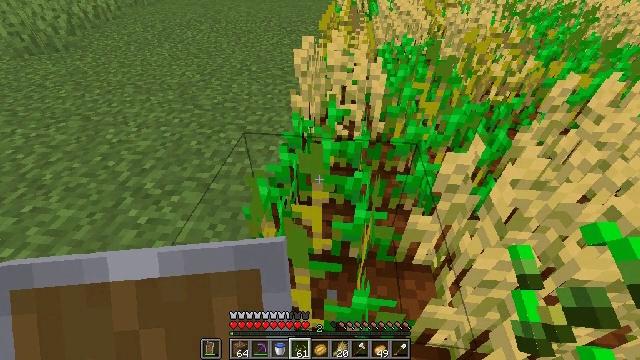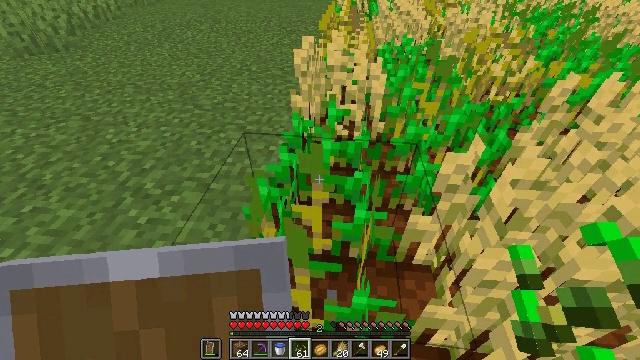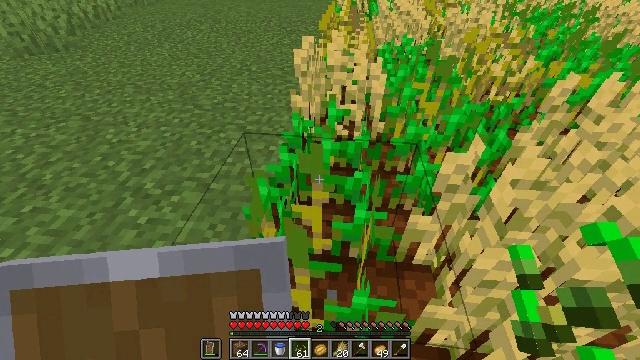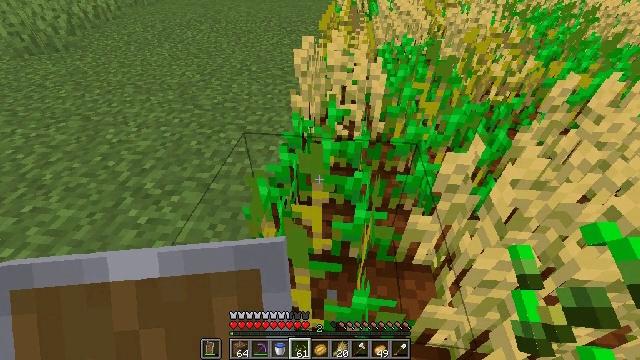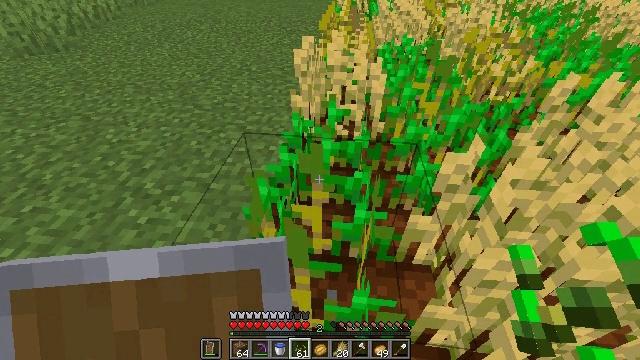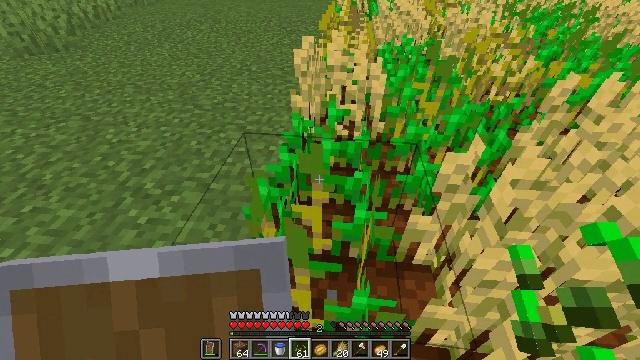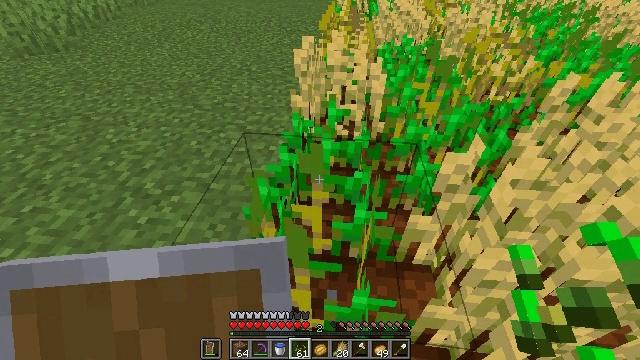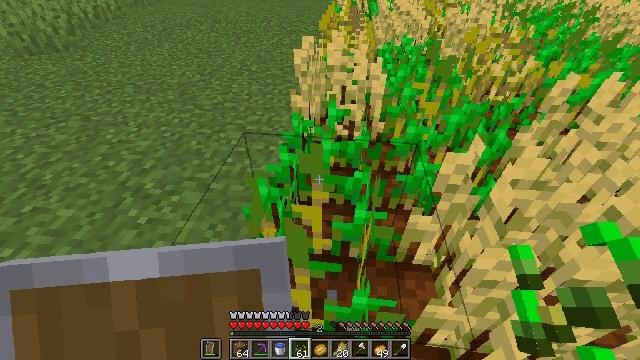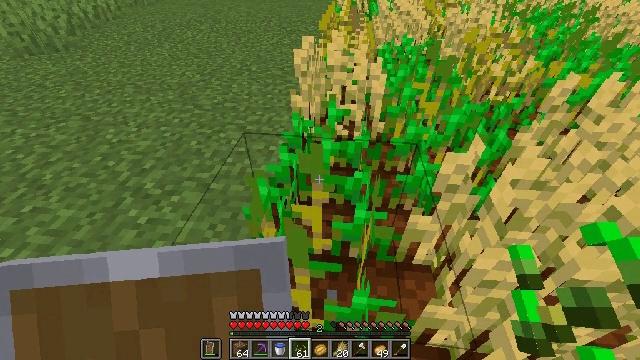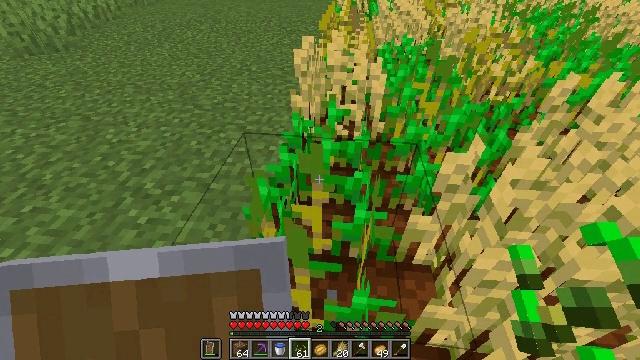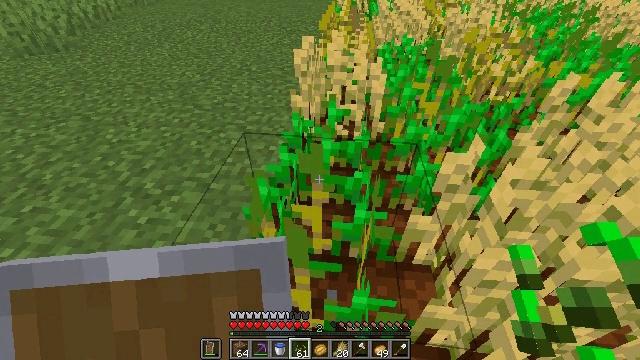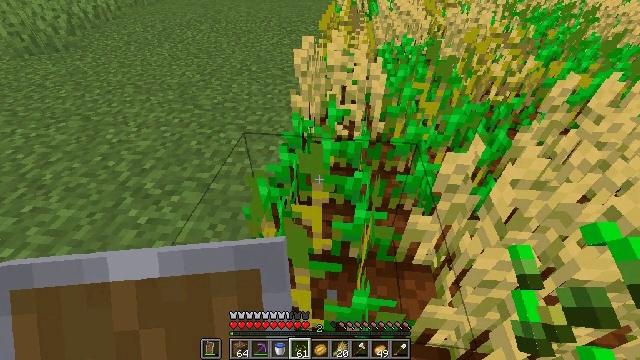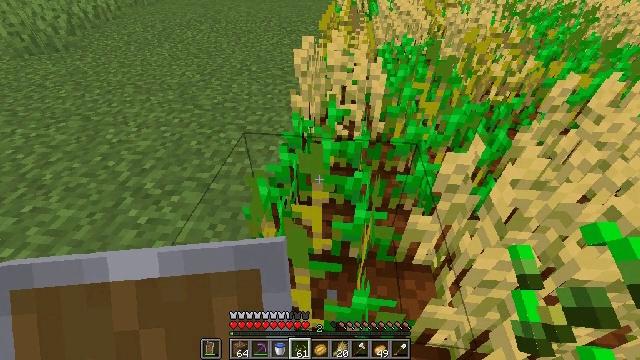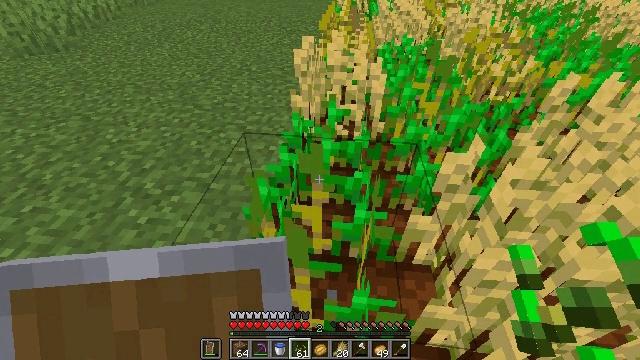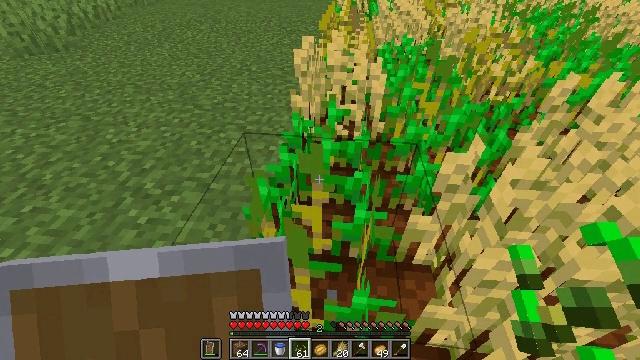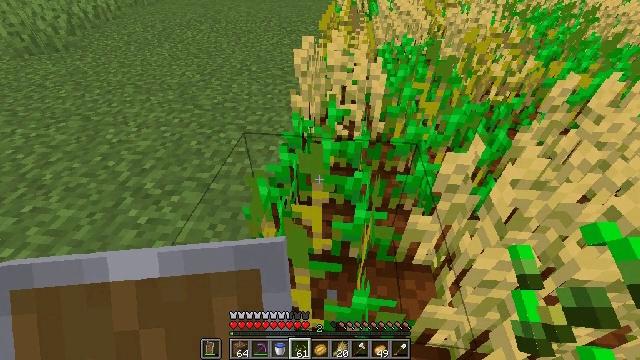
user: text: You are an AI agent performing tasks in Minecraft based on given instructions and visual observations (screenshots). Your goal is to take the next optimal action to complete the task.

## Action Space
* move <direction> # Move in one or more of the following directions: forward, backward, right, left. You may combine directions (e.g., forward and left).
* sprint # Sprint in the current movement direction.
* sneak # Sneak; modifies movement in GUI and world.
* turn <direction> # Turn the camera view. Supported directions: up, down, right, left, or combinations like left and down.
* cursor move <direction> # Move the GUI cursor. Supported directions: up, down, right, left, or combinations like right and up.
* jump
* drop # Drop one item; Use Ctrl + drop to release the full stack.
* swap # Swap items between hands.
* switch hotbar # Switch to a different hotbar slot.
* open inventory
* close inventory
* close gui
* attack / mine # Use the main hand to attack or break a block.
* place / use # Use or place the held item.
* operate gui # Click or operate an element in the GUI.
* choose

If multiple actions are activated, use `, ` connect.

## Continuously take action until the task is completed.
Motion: motion action
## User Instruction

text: Get wheat from the farmland.
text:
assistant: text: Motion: no_op
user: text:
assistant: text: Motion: no_op
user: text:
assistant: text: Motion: no_op
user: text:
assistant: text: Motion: no_op
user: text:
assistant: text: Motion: no_op
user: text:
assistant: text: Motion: no_op
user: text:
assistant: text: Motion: no_op
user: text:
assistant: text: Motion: no_op
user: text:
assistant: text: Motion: no_op
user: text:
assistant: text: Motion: no_op
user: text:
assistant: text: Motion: no_op
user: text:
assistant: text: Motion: no_op
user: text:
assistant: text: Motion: no_op
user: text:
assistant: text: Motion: no_op
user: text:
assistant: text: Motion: no_op
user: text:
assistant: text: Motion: no_op
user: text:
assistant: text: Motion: no_op
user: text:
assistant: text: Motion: no_op
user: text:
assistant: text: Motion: no_op
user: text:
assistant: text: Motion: no_op
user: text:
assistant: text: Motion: no_op
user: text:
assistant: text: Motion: no_op
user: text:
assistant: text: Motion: no_op
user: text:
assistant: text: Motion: no_op
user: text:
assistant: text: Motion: no_op
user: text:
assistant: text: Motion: no_op
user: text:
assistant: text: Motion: no_op
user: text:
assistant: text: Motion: no_op
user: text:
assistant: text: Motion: no_op
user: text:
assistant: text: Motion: no_op